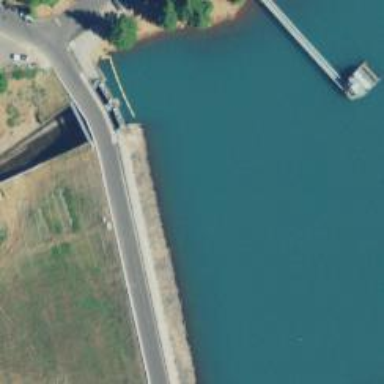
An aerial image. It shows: Dam across waterway.